Question: I code this function which converts all pipes into commas, and after that converting it into an excel .CSV file.
However, after that I realize that there are some problems with some rows.
E.g. Name [Chua Wei Loon] (supposedly to be in one column), ended up "Chua Wei" is in one column, "Loon" is in the next column.
I have look through the text file and find no pipes in between the name, and I couldn't find a solution to it.
Below is my code for the function:
'''
protected void SaveAsExcelBtn_Click(object sender, EventArgs e)
{
//string strExcelOutputFilename = "C:/Documents and Settings/rhlim/My Documents/" + DateTime.Now.ToString("yyyyMMddHHmmss") + xlExtension;
// Before attempting to import the file, verify
// that the FileUpload control contains a file.
if (TextFile.HasFile)
{
// Get the name of the Excel spreadsheet.
string strFileName = Server.HtmlEncode(TextFile.FileName);
// Get the extension of the text.
string strExtension = Path.GetExtension(strFileName);
// Validate the file extension.
if (strExtension != ".TXT" && strExtension!=".txt")
{
Response.Write("<script>alert('Invalid text file!');</script>");
return;
}
// Generate the file name to save the text file.
//string strUploadFileName = "C:/Documents and Settings/rhlim/My Documents/Visual Studio 2005/WebSites/SoD/UploadFiles/" + DateTime.Now.ToString("yyyyMMddHHmmss") + strExtension;
if (DEMUserRoleRB.Checked)
{
string strExcelOutputFilename = "C:/" + "userrolelist" + xlExtension;
using (StreamWriter outputWriter = new StreamWriter(File.Create(strExcelOutputFilename)))
{
StreamReader inputReader = new StreamReader(TextFile.FileContent);
string fileContent = inputReader.ReadToEnd();
fileContent = fileContent.Replace('|', ',');
outputWriter.Write(fileContent);
//TextFile.SaveAs(strExcelOutputFilename);
inputReader.Close();
UploadStatusLabel.Text = "Conversion successful. File is stored at directory C:/";
}
//string strExcelOutputFilename = "C:/Documents and Settings/rhlim/My Documents/" + DateTime.Now.ToString("yyyyMMddHHmmss")+xlExtension;
// Save the Excel spreadsheet on server.
//TextFile.SaveAs (strExcelOutputFilename);
}
}
else Response.Write("<script>alert('Please select a file');</script>");
'''
A sample output of the .csv file (rows with errors are highlighted):

I have realized my mistake, it is due to having commans inside variables which caused the name to split.
Are there any suggestions so that I could still convert them to .csv files despite having commans in between variables?
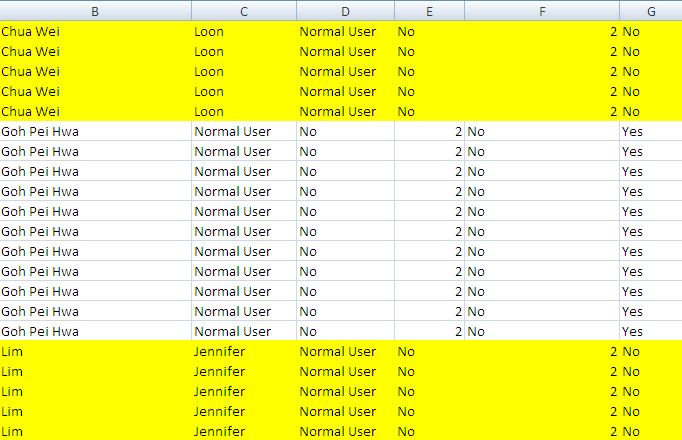
Answer: did you check whether [Chua Wei Loon] is not actually [Chua Wei, Loon] ? Did you get rid of the commas in the data first?